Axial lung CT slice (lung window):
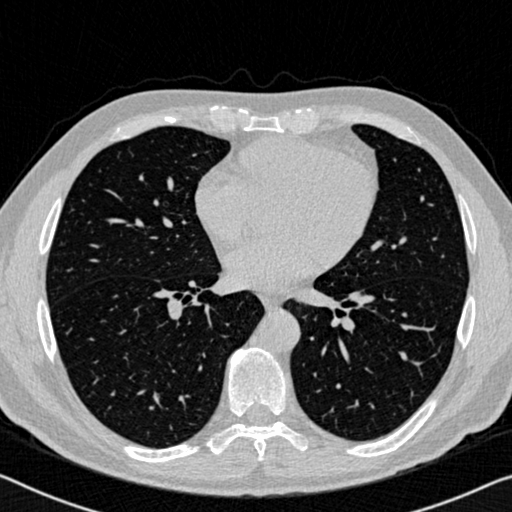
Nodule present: no